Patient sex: M
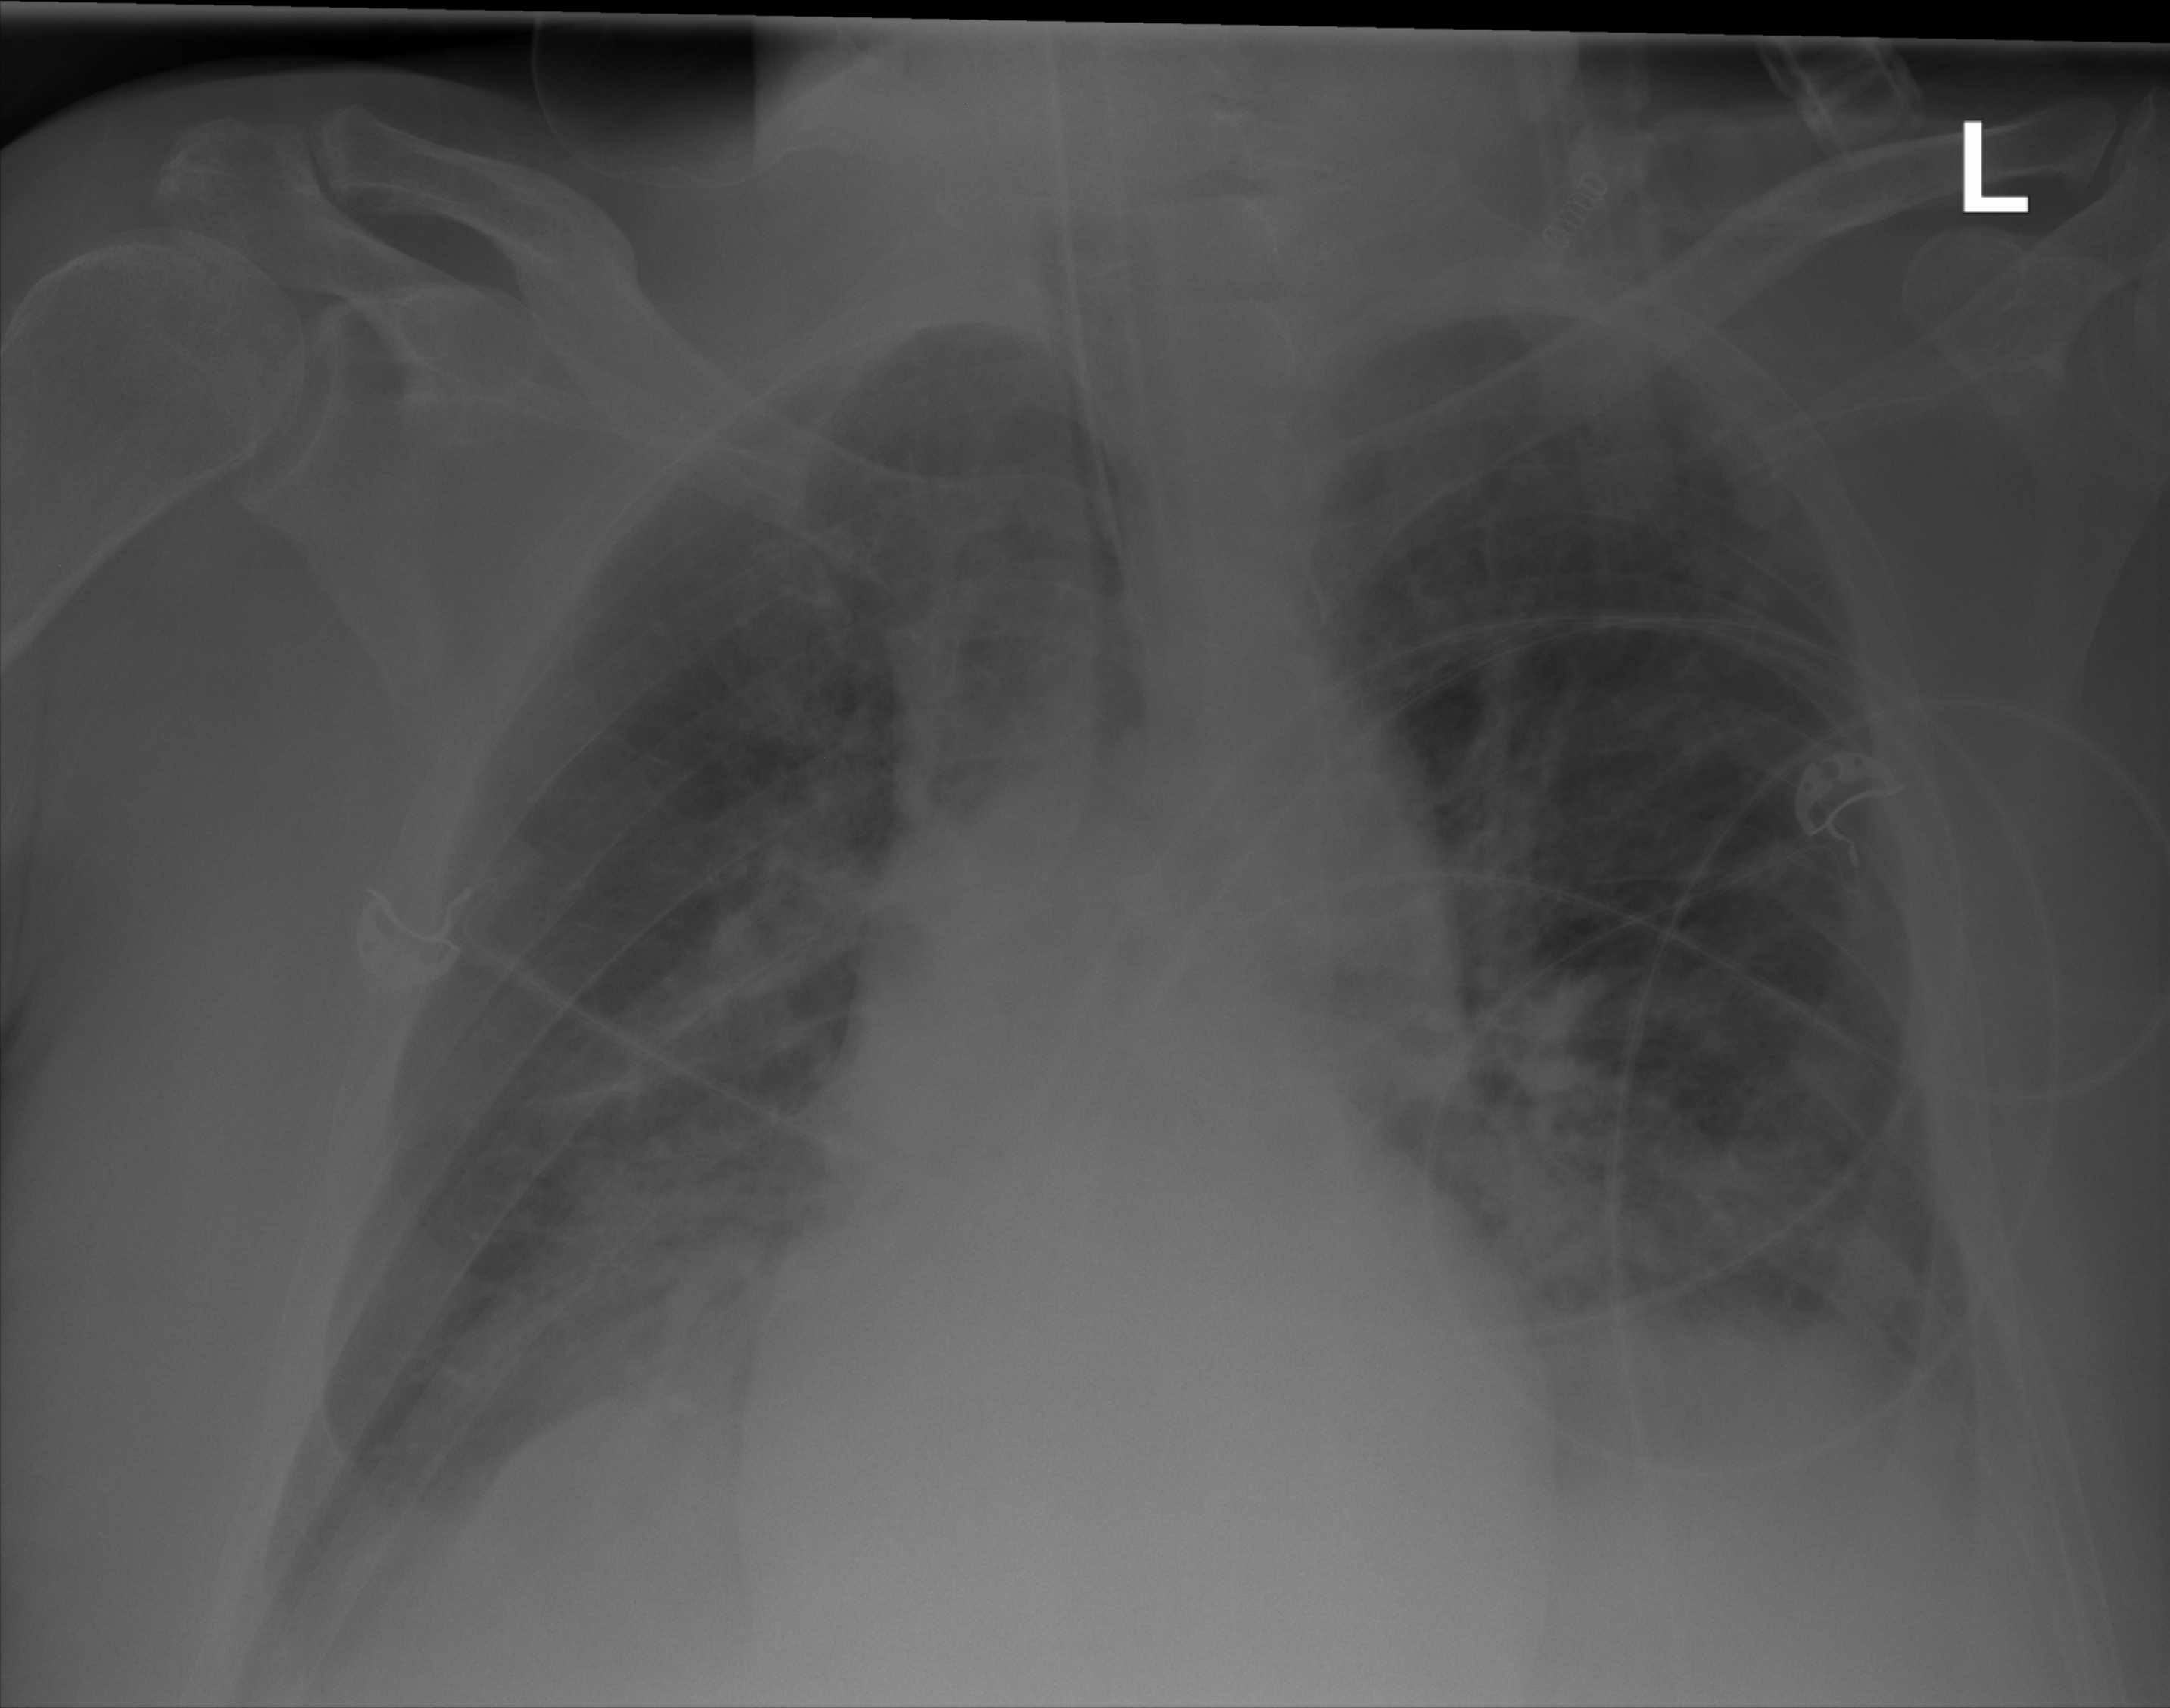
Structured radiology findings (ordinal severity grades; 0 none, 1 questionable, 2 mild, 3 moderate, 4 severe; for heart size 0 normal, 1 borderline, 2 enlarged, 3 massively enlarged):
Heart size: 0
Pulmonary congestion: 2
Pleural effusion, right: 2
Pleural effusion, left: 1
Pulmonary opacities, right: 0
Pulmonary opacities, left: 0
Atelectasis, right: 2
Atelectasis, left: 2